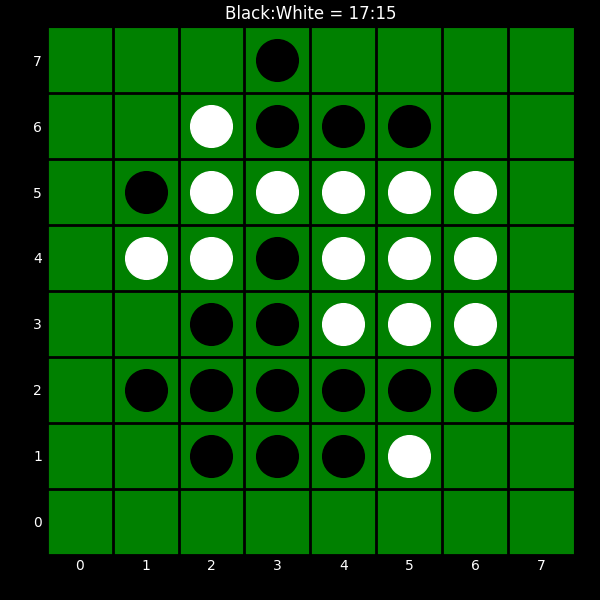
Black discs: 17
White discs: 15